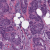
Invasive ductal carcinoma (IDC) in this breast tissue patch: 1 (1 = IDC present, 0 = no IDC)